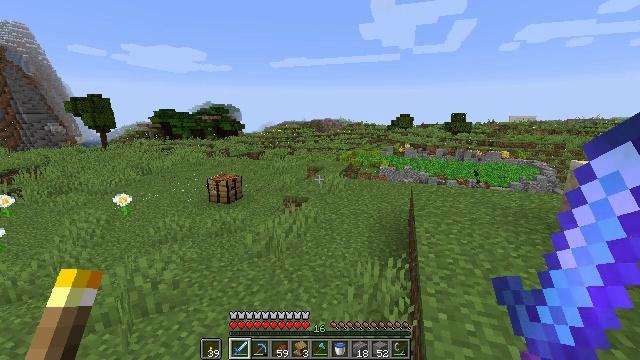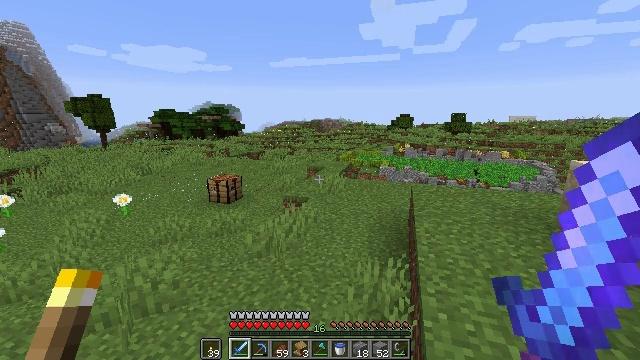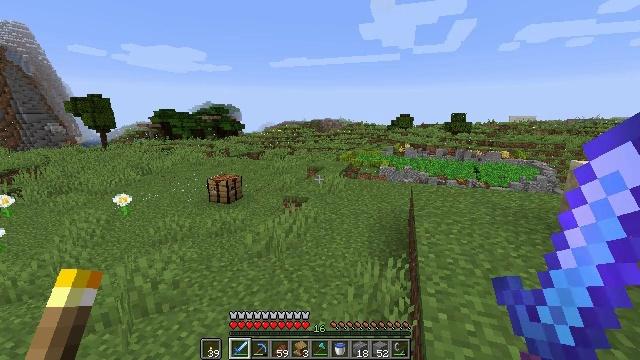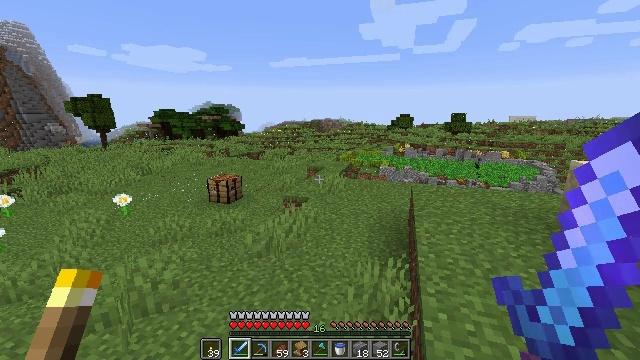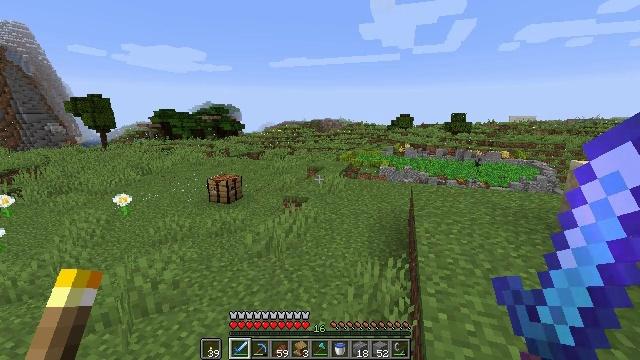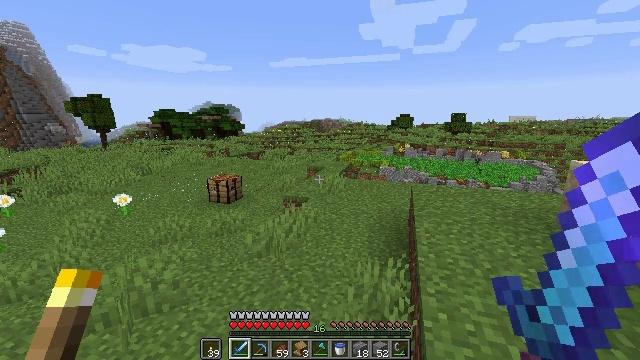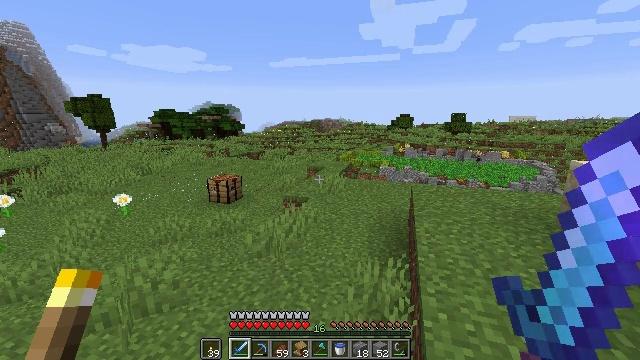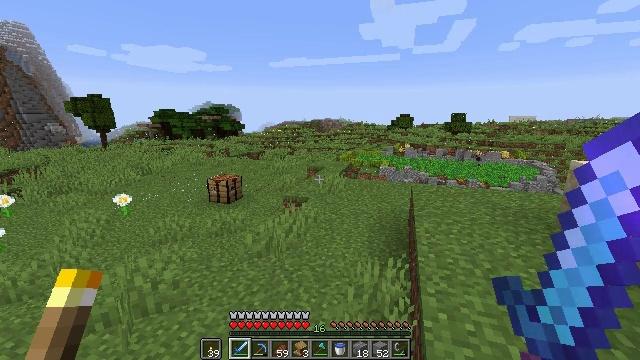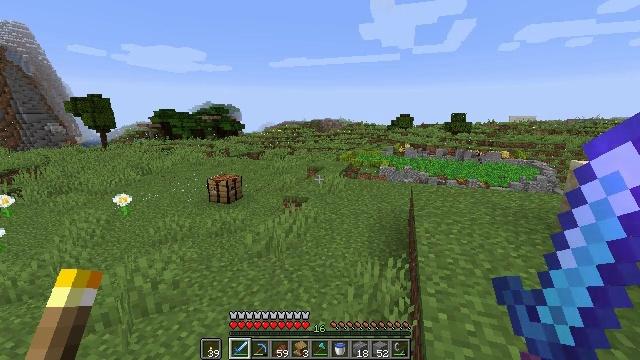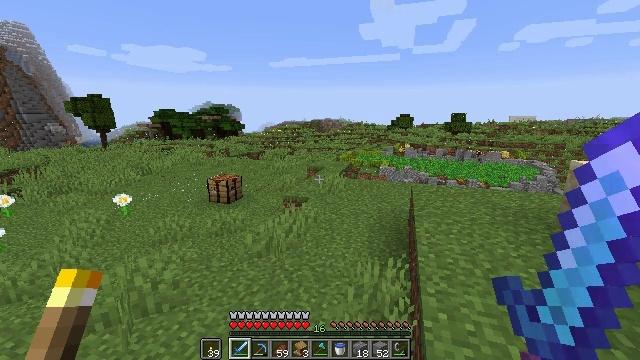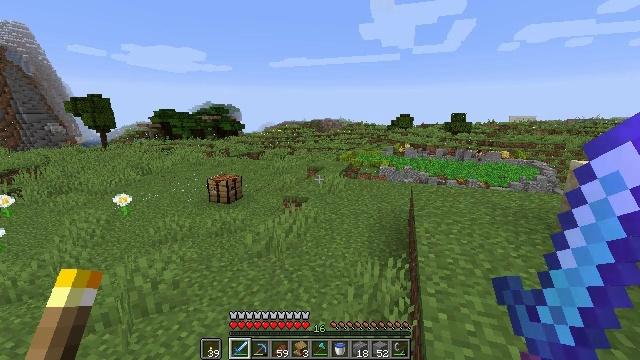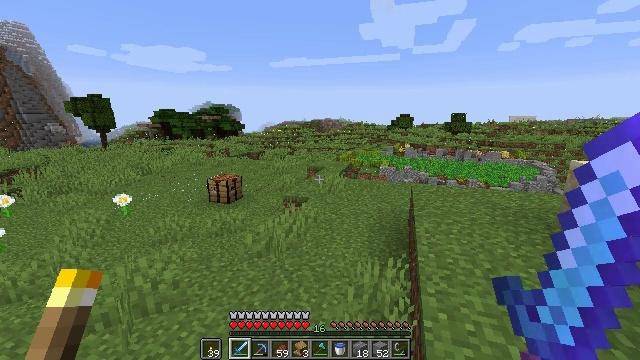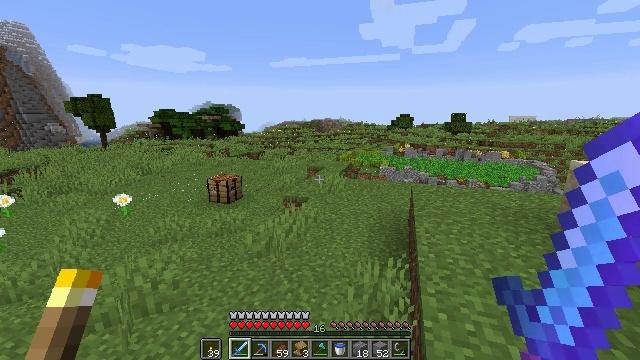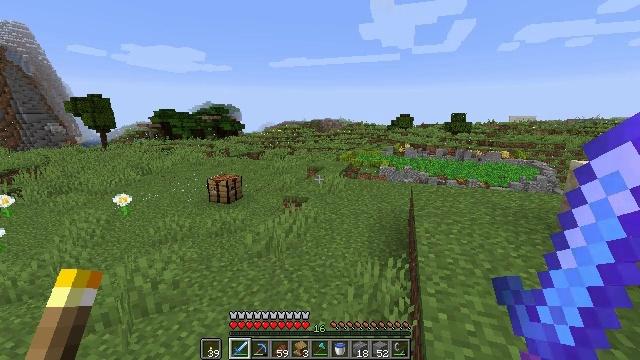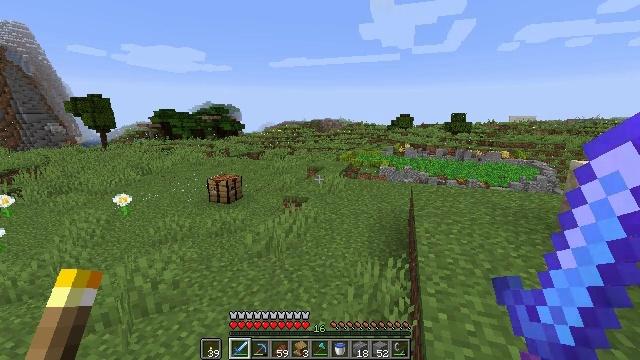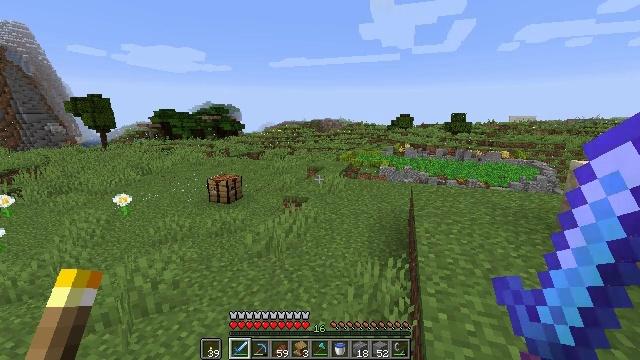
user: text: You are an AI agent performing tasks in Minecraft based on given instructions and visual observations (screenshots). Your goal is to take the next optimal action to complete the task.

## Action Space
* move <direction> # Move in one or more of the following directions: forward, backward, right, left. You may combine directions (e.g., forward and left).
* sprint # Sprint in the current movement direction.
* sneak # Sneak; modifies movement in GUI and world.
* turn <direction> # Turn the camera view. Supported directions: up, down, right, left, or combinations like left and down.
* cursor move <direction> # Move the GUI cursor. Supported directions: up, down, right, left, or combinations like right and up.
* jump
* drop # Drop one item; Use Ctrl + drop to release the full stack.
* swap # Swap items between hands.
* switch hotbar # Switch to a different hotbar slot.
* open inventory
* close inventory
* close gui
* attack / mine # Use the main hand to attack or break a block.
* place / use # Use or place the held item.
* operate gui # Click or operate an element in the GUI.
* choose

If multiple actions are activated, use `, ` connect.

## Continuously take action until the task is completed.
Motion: motion action
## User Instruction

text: Reclaim the stonecutter into your inventory.
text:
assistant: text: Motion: no_op
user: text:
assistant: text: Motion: no_op
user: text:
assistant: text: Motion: no_op
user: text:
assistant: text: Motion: no_op
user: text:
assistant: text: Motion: no_op
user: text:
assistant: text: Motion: no_op
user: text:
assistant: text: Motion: no_op
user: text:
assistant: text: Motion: no_op
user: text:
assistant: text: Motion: no_op
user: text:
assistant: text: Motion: no_op
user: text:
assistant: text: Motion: no_op
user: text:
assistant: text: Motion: no_op
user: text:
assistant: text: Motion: no_op
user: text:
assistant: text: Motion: no_op
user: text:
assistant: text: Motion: no_op
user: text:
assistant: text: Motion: no_op
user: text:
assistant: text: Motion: no_op
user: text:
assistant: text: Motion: no_op
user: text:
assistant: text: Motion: no_op
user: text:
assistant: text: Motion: no_op
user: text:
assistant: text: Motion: no_op
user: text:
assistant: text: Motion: no_op
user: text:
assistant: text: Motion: no_op
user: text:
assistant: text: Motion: no_op
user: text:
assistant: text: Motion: no_op
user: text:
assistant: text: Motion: no_op
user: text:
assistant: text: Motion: no_op
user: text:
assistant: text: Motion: no_op
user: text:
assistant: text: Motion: no_op
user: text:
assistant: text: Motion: no_op